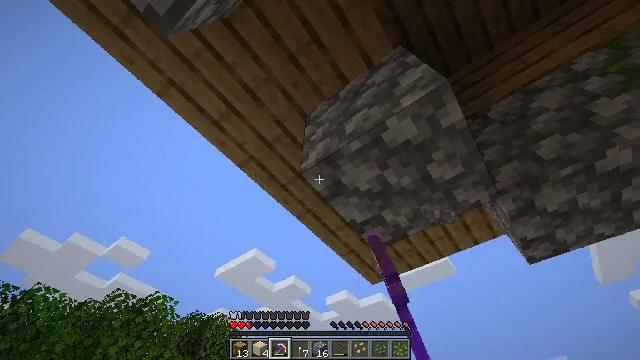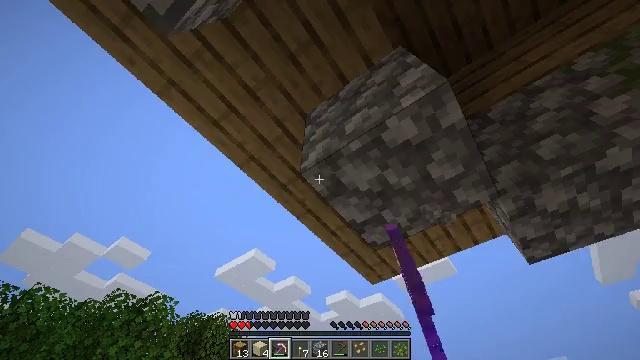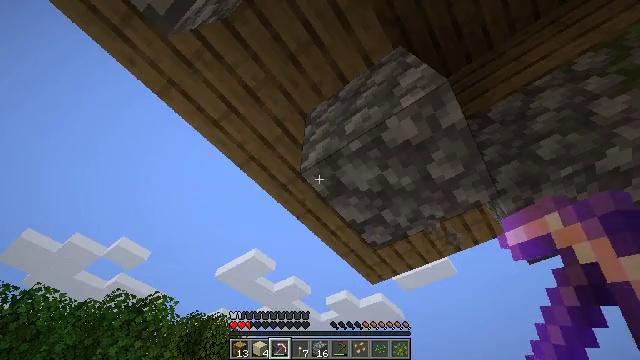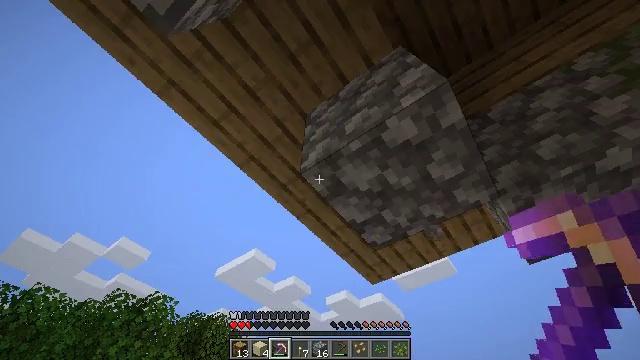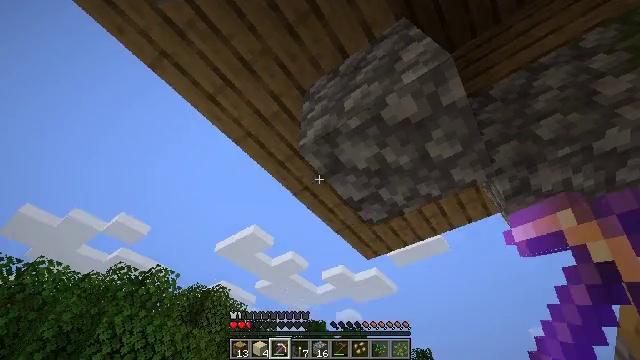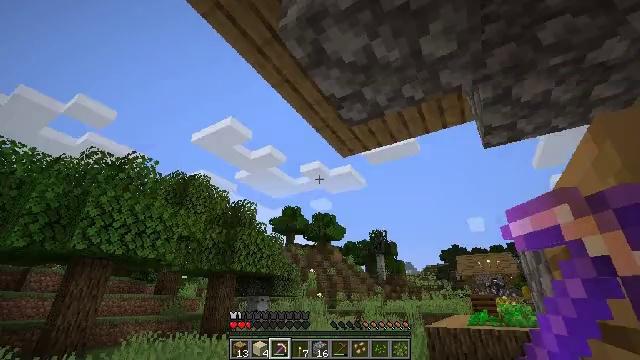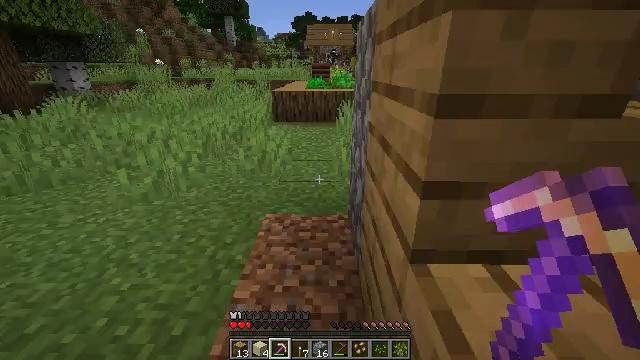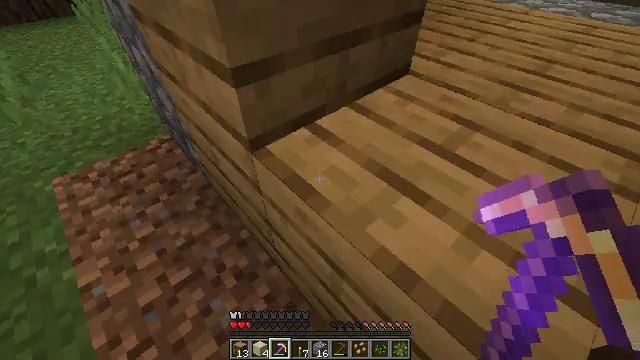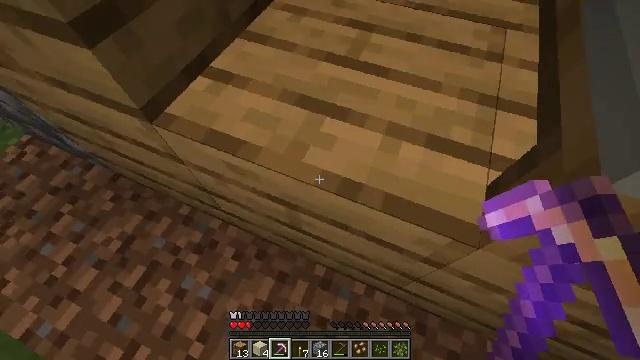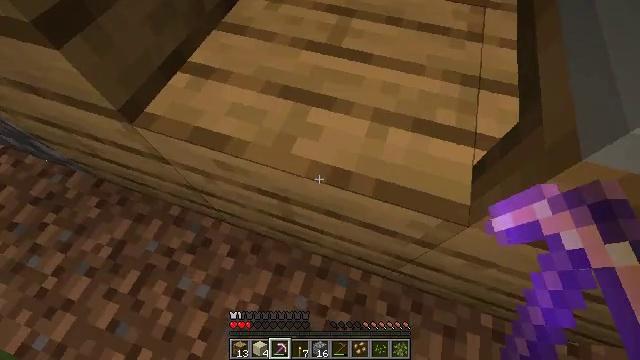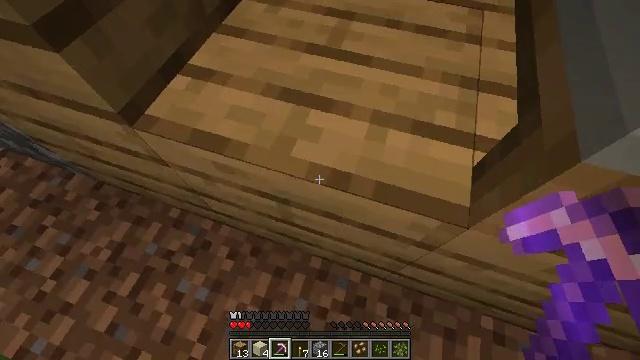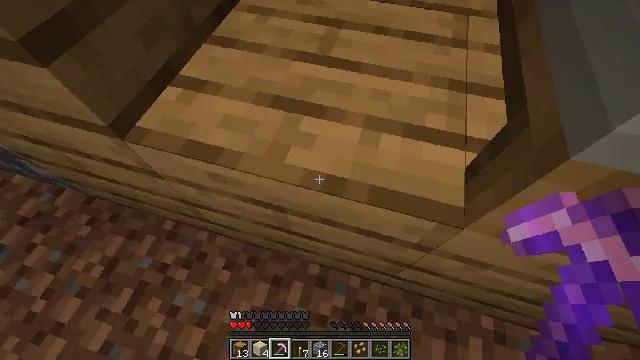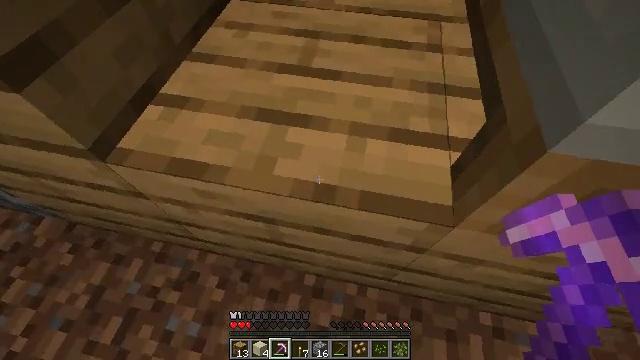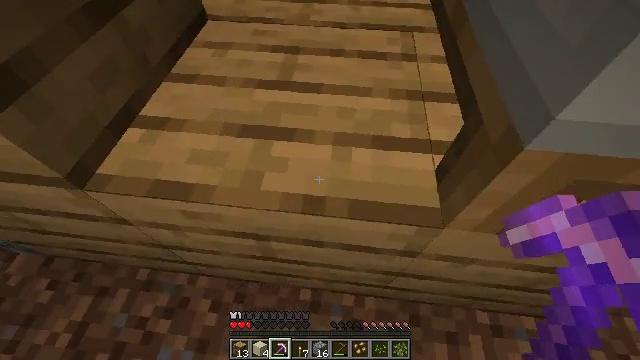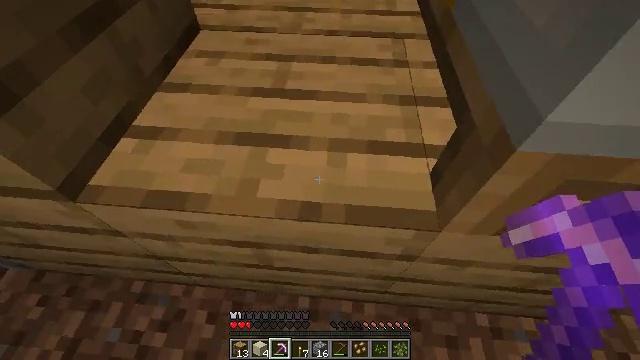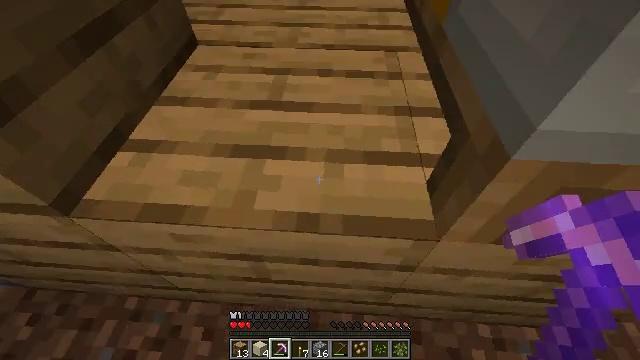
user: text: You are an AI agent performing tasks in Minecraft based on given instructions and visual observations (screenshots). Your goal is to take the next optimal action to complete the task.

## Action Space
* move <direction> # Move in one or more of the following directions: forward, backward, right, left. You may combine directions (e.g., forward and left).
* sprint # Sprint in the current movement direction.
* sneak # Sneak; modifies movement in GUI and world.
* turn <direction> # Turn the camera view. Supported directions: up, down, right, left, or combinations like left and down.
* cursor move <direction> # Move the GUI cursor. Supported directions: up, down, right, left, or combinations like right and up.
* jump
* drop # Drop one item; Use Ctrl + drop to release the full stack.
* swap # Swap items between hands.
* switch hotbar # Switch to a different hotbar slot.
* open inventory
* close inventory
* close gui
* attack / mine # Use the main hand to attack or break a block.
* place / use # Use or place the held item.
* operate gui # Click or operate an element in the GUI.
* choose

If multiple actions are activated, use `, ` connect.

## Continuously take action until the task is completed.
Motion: motion action
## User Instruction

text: Gather some oak planks.
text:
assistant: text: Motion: no_op
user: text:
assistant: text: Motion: no_op
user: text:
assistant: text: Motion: no_op
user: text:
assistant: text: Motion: turn down
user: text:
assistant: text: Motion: turn right and down
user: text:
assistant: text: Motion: turn right and down
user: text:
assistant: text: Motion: turn right and down
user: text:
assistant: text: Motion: turn right and down
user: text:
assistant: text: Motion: turn right and down
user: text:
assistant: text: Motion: no_op
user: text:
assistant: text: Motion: turn right and up
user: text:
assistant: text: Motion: turn right and up
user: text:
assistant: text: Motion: turn right and up
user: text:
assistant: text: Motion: turn right and up
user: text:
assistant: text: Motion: turn right and up
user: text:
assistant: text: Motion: move forward, turn up, jump
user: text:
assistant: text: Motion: move forward, turn left and up, jump
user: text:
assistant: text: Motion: move forward, turn left and up, jump
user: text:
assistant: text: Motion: move forward, jump
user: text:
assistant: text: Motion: move forward, jump
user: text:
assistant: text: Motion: move forward, jump
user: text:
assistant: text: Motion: move forward, jump
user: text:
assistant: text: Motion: move forward, jump
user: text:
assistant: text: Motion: move forward
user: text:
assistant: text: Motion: no_op
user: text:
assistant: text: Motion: turn right
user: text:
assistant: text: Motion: turn right
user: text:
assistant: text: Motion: turn right
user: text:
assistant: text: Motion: turn down
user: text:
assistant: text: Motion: turn right and down